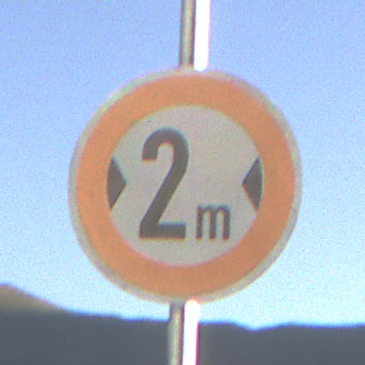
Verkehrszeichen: TatsaechlicheBreite2
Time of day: SunriseSunset
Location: Outdoor (Nature)
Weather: Clear
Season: NotSpecified
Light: Natural